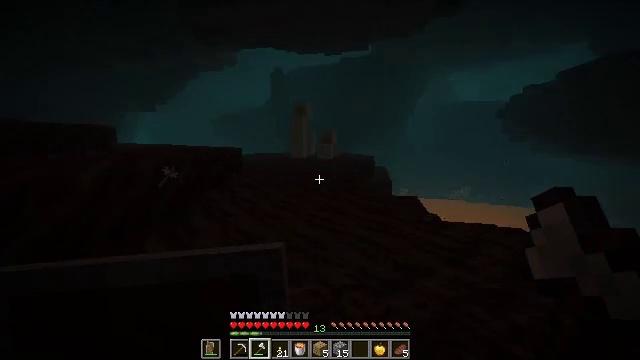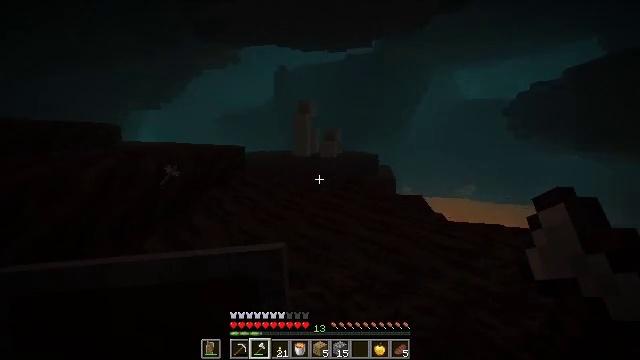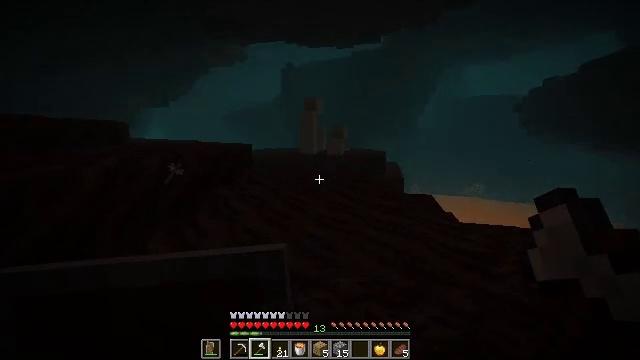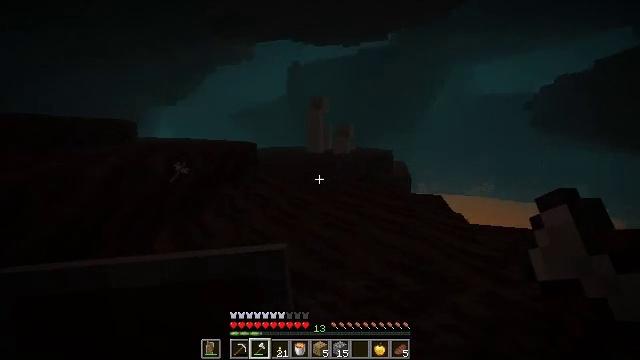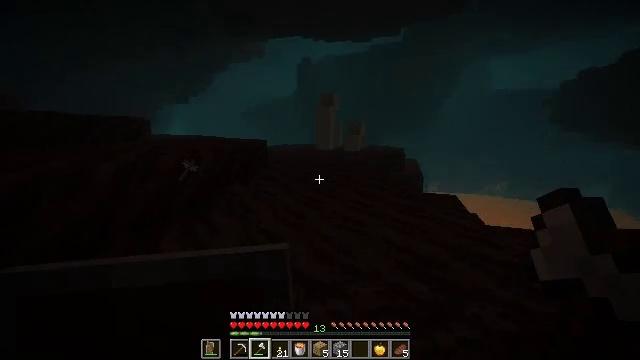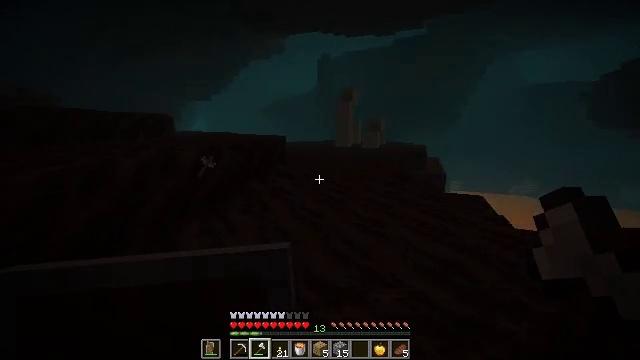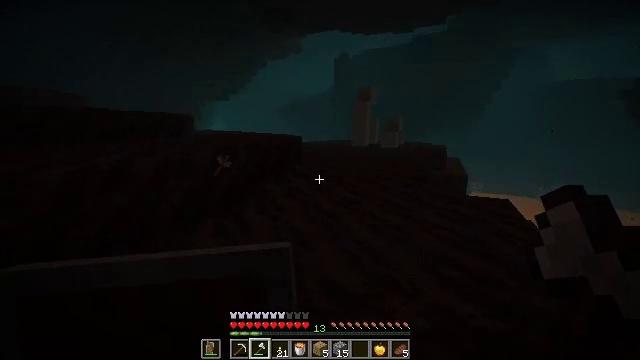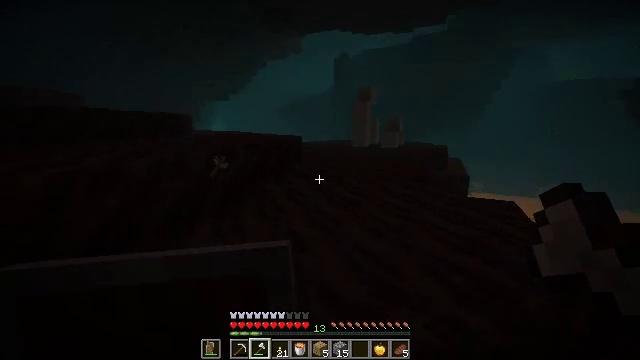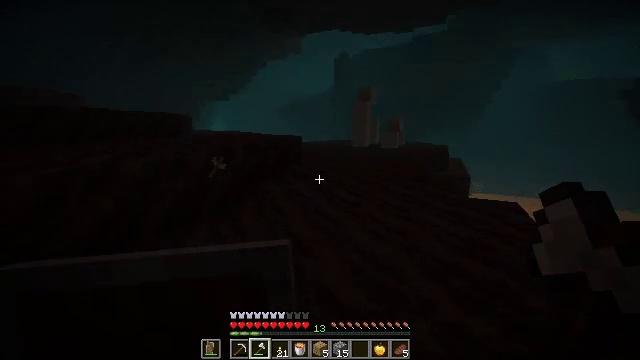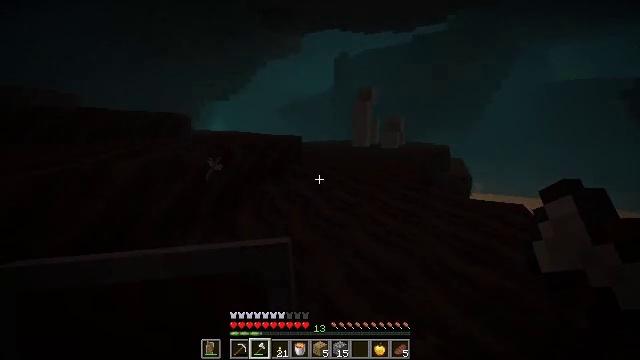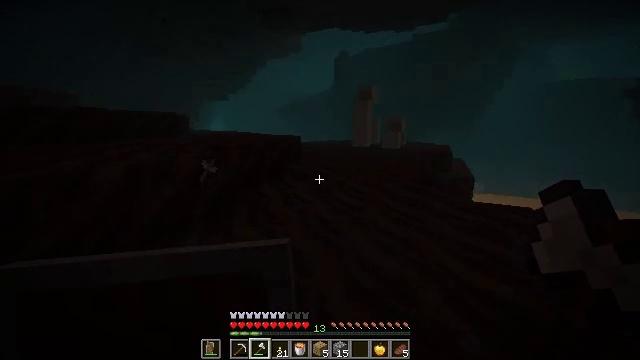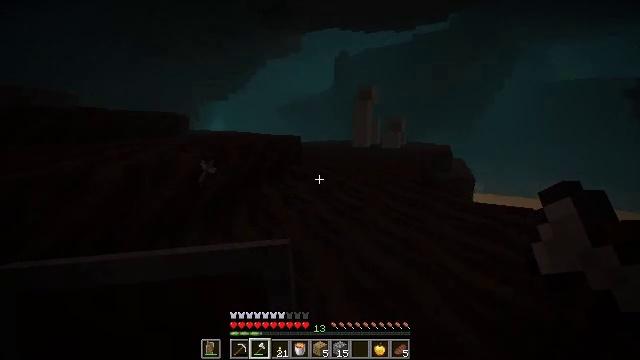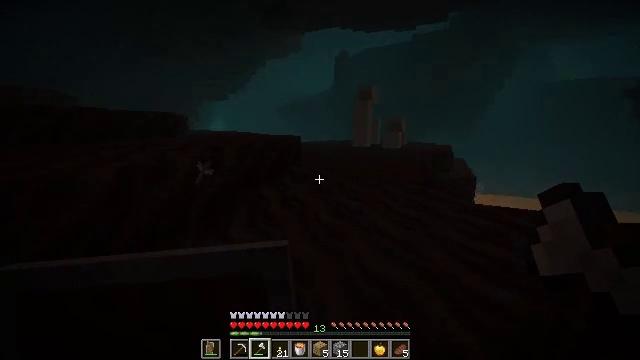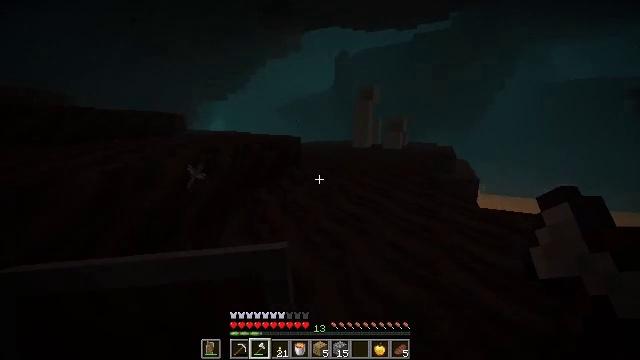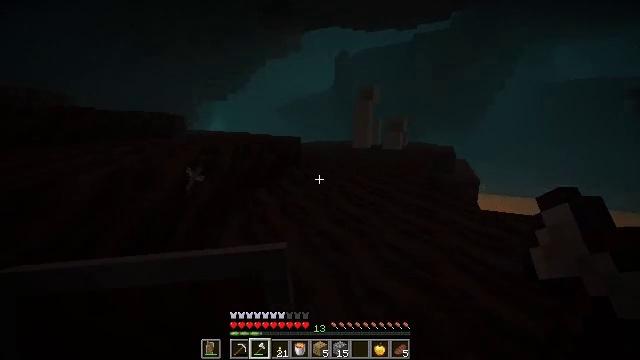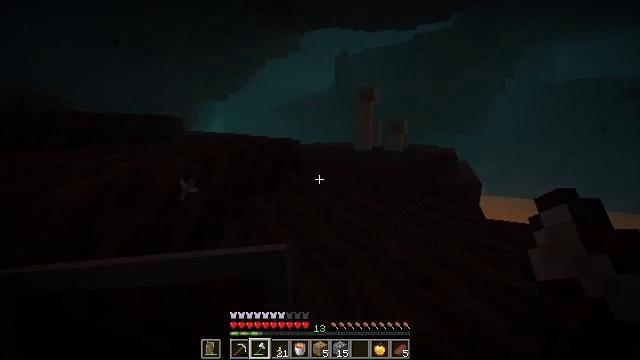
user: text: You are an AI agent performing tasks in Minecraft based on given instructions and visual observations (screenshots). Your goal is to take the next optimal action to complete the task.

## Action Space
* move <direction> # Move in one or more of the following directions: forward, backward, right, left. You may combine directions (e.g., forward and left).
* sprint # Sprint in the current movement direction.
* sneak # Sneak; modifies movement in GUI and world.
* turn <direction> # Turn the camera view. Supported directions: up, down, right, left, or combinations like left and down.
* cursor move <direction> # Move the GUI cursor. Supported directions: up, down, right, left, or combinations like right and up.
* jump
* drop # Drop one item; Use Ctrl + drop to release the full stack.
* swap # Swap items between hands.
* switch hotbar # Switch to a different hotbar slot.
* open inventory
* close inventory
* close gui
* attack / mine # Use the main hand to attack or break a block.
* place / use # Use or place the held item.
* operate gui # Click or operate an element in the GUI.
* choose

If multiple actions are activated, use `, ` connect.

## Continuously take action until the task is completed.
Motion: motion action
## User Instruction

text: Break the bone block to gather material.
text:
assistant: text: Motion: move forward
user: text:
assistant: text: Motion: move forward, turn left
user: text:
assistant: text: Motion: move forward, turn left
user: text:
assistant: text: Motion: move forward, turn left
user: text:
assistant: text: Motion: move forward, turn left
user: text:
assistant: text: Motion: move forward, turn left
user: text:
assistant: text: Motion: move forward
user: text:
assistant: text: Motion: move forward
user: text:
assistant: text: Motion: move forward
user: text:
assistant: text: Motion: move forward
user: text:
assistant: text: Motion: move forward
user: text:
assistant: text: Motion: move forward
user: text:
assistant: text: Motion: move forward
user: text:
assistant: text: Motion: move forward
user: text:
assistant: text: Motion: move forward
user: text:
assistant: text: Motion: move forward
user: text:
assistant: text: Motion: move forward
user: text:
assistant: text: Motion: move forward
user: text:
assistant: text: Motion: move forward
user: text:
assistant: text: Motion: move forward
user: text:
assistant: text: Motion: move forward
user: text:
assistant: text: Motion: move forward
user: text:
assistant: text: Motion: move forward
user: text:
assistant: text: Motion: move forward, turn right
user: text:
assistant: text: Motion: move forward, turn right
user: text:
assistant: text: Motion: move forward, turn right
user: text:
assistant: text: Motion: move forward
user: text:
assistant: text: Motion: move forward
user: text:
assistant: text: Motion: move forward
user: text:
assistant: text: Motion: move forward